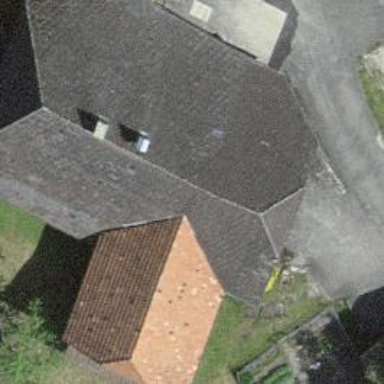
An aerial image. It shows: Farm building.